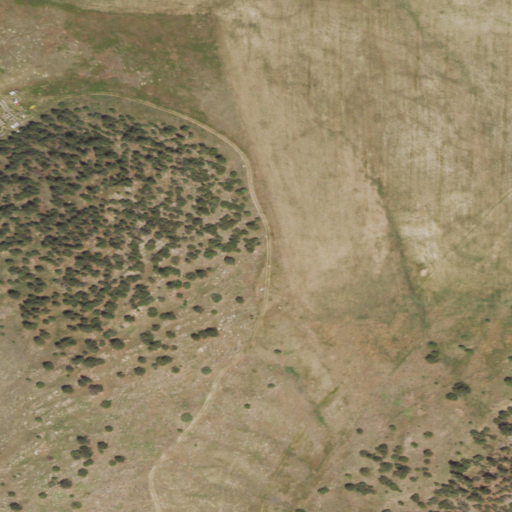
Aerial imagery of mountain in Wyoming named Stroda Point containing grassland, evergreen forest, and shrub